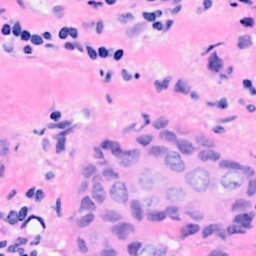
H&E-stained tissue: Breast